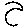
Label: moon